Field crop: maize
Growth stage: 2
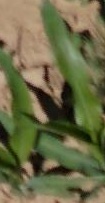
Species: maize